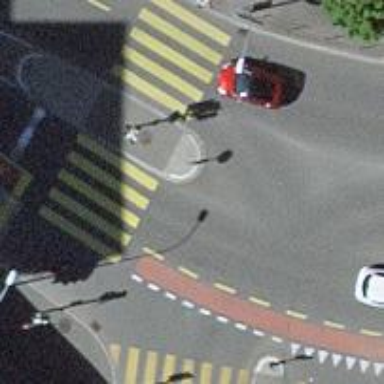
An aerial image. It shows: Crossing with traffic signals and pedestrian island.